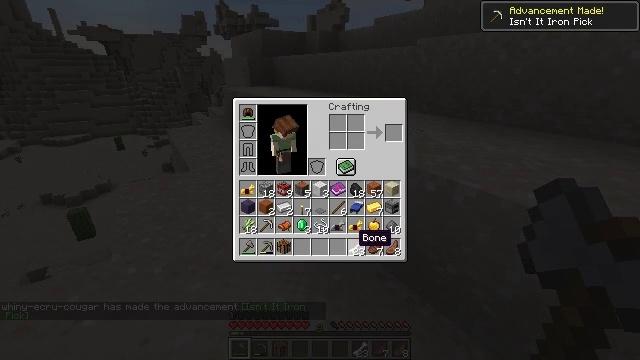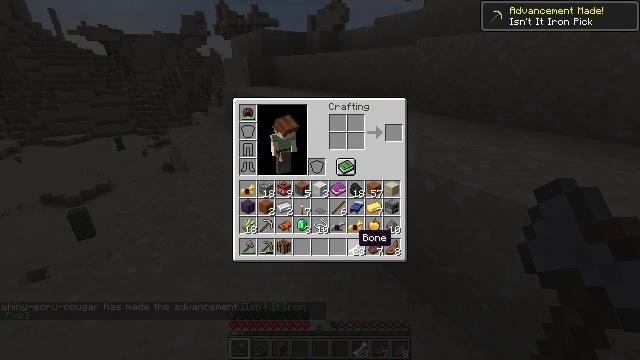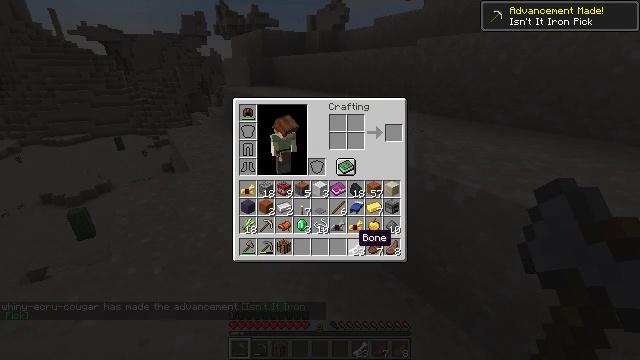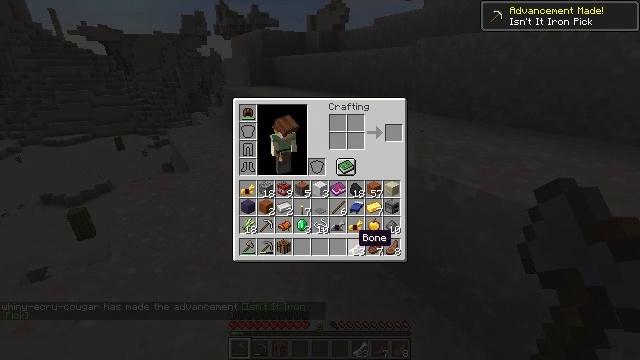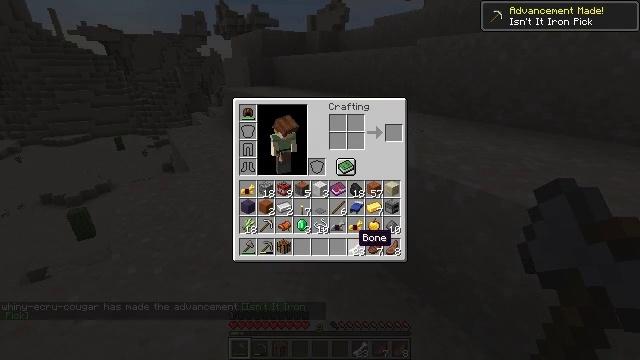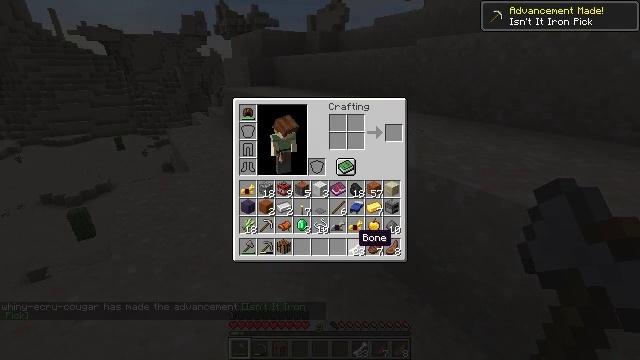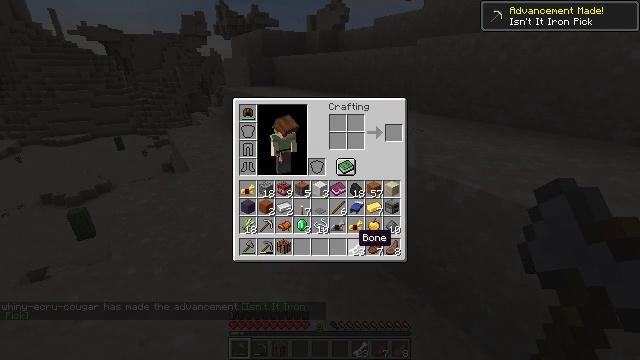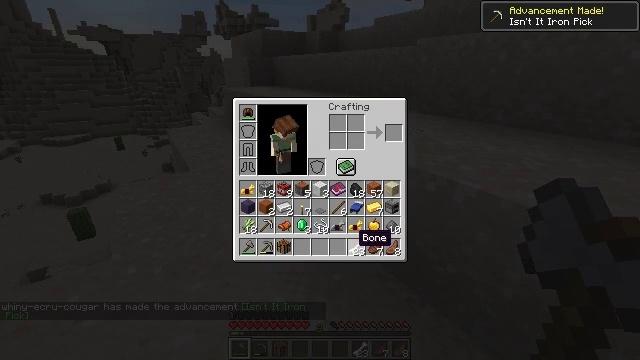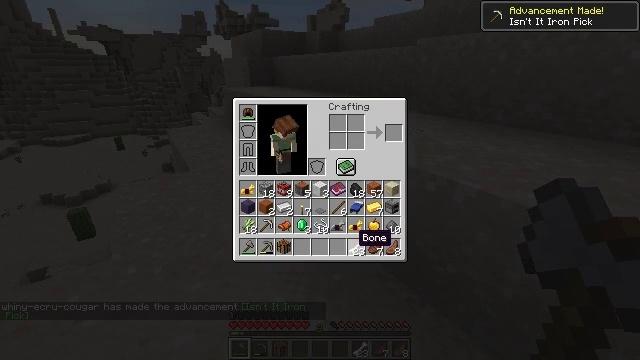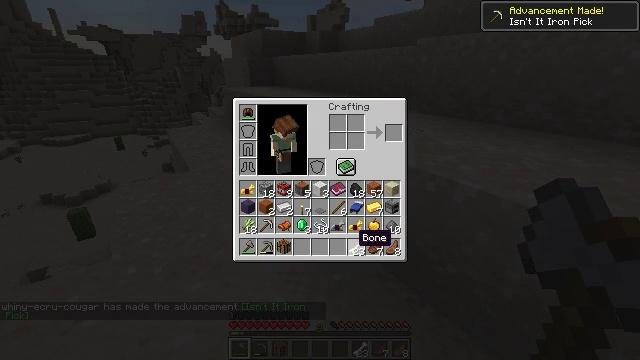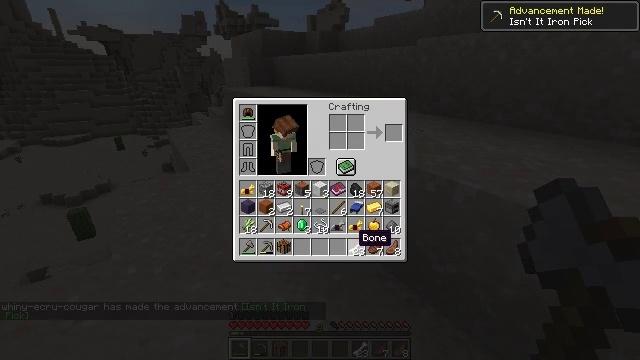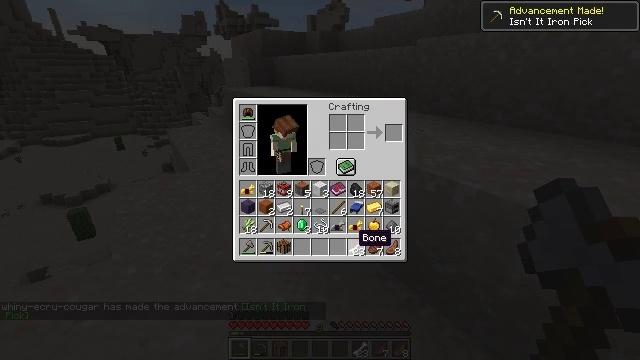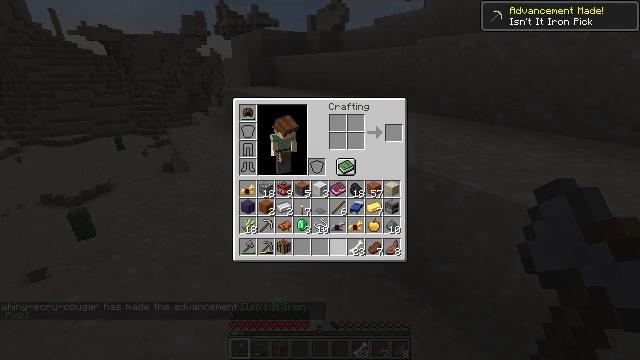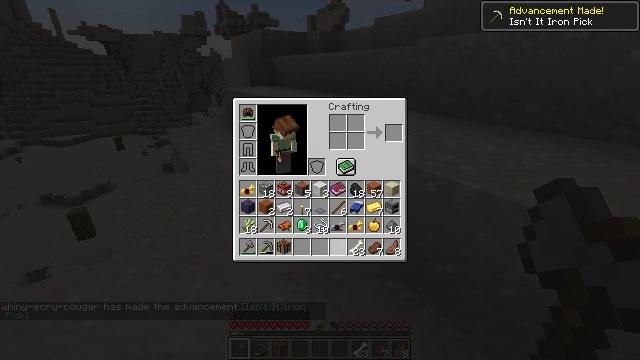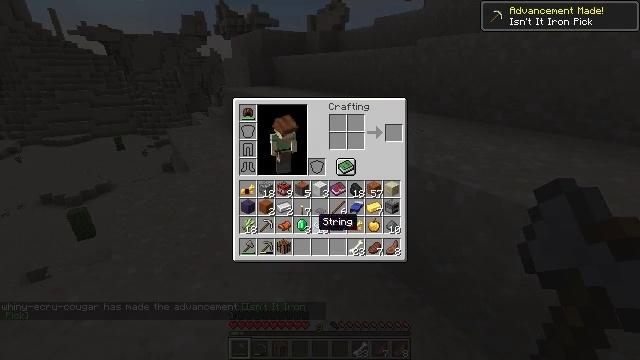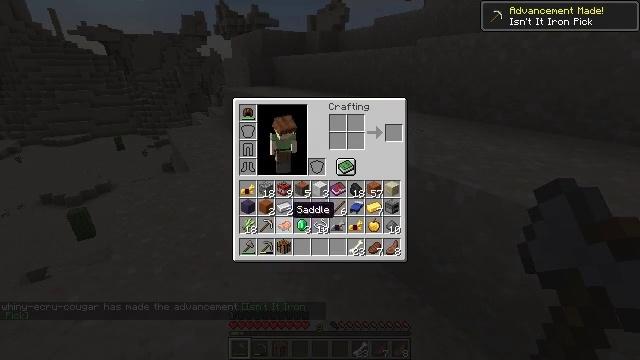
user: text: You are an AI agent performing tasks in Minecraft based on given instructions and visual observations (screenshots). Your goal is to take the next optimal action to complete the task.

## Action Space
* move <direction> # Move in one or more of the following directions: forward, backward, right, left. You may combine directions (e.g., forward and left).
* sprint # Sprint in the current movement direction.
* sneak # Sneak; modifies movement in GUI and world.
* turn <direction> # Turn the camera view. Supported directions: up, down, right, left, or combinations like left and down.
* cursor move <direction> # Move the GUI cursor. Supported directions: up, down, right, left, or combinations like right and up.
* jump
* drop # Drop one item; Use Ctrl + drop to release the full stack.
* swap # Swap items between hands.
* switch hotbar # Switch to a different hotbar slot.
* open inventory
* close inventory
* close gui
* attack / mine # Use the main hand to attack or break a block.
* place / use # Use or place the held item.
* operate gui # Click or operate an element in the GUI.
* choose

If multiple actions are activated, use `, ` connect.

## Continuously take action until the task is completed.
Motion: motion action
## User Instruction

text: Remove a stone pressure plate from the inventory.
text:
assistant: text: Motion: sneak
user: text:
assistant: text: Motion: sneak
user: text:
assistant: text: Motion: sneak
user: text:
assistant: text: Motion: sneak
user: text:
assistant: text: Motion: sneak
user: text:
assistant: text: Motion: sneak, operate gui
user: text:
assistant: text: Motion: sneak, operate gui
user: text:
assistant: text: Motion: sneak, operate gui
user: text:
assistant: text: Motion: sneak
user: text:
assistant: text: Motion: sneak
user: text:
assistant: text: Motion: sneak
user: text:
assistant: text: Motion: sneak
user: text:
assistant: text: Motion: sneak, cursor move left
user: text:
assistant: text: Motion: sneak, cursor move left and up
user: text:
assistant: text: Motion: sneak, cursor move left and up
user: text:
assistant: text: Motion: sneak, cursor move left and up
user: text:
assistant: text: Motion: sneak
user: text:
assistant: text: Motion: sneak
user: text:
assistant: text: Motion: sneak
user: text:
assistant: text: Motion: sneak, cursor move right
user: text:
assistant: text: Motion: sneak, cursor move right
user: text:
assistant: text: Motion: sneak, cursor move right
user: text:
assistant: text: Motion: sneak, cursor move right
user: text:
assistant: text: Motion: sneak
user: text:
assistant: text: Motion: sneak
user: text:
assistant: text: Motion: sneak
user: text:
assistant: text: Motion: sneak
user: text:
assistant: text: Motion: sneak
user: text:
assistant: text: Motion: sneak
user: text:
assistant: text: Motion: sneak